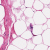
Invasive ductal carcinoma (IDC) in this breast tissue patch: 0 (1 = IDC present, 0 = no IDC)